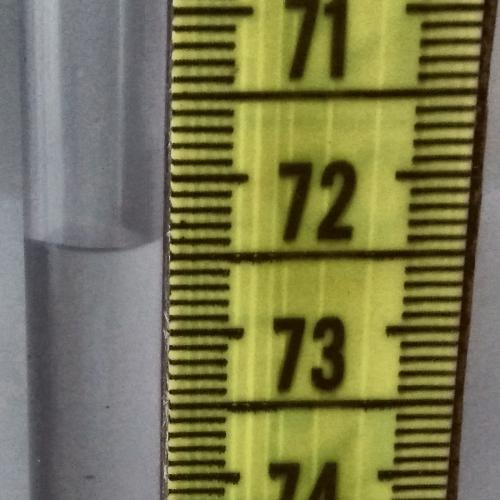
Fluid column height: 72.4 cm